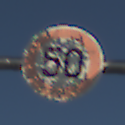
Verkehrszeichen: Geschwindigkeit50
Umgebung: Outdoor, Nature
Tageszeit: MorningAfternoon
Wetter: PartlyCloudy
Licht: Natural
Jahreszeit: NotSpecified
Kontrast: HighContrast